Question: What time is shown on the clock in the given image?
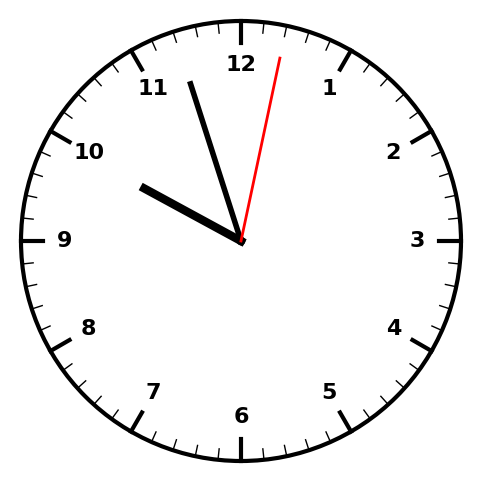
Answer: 09:57:02